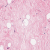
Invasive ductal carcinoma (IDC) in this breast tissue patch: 0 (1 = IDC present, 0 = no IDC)